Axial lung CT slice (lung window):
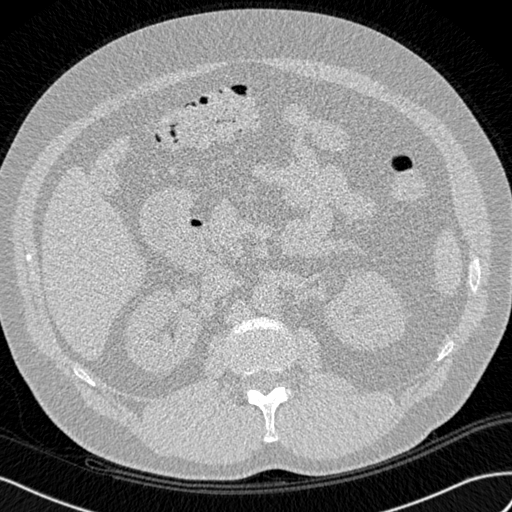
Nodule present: no